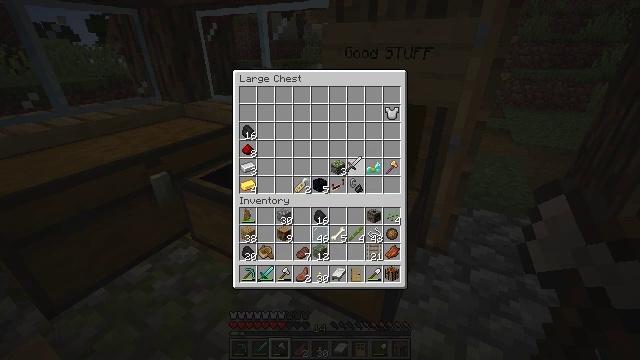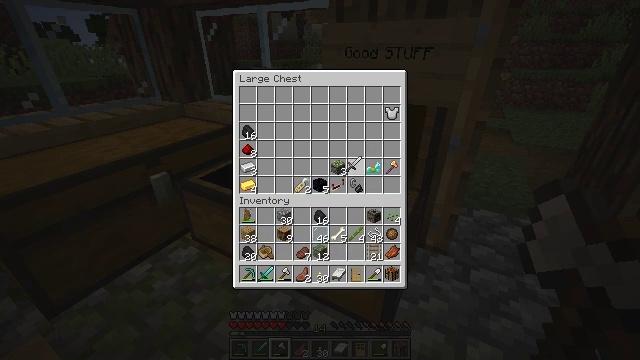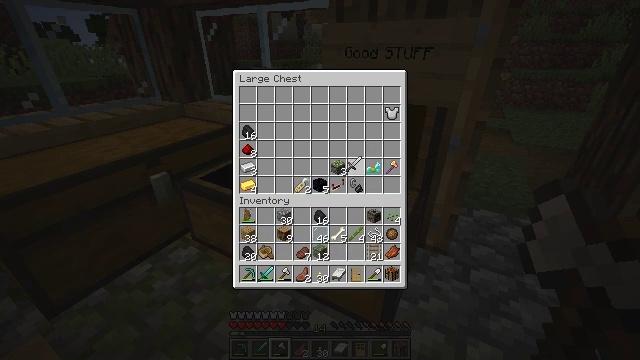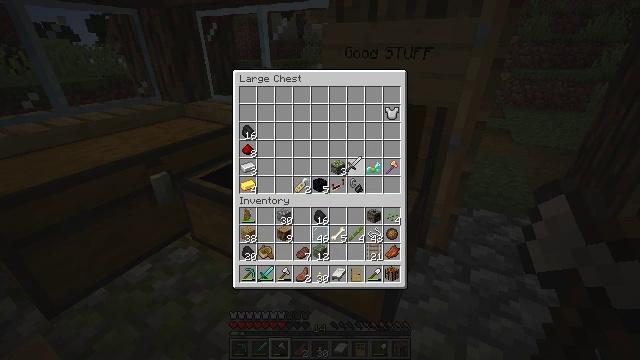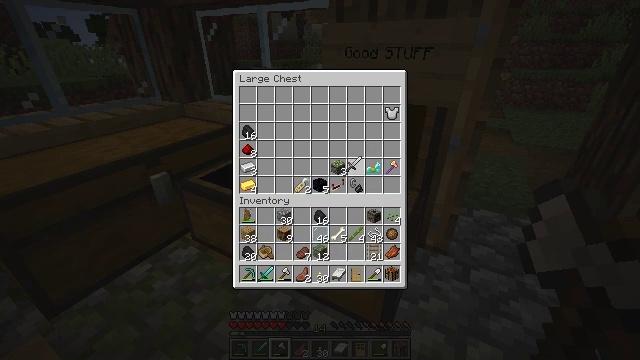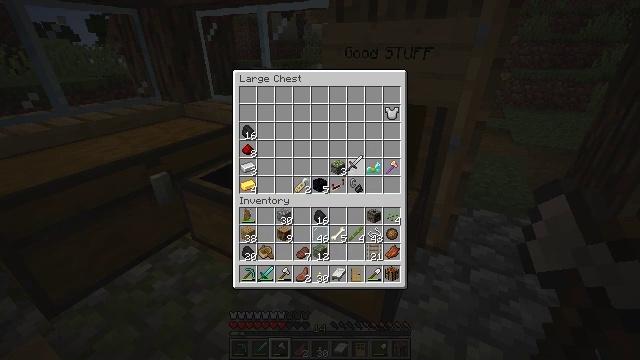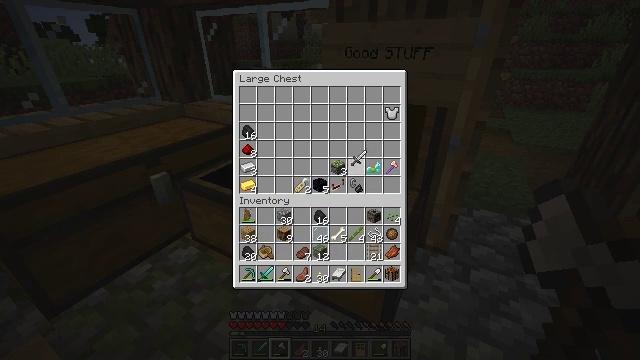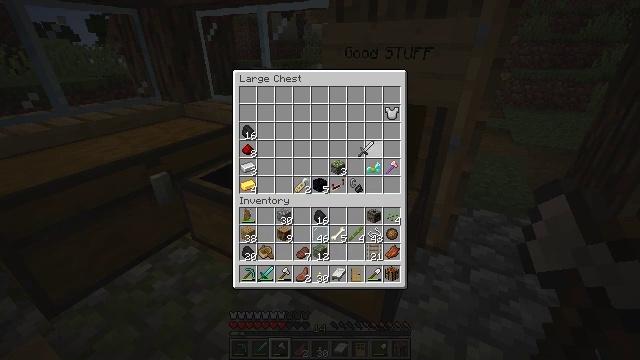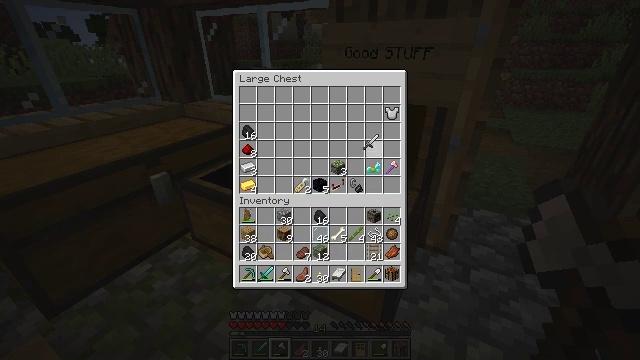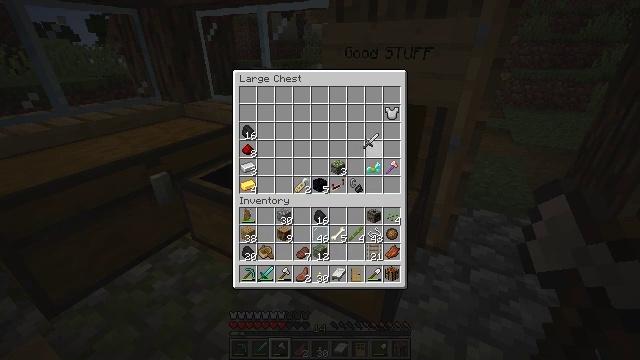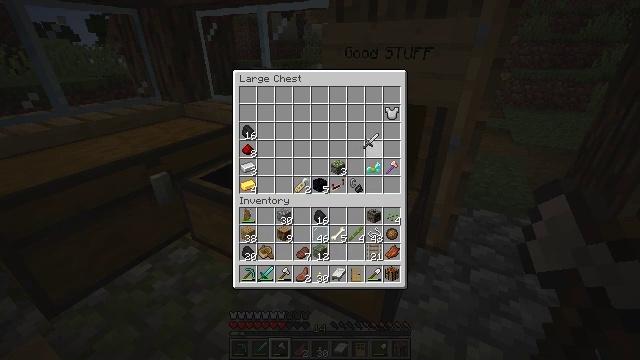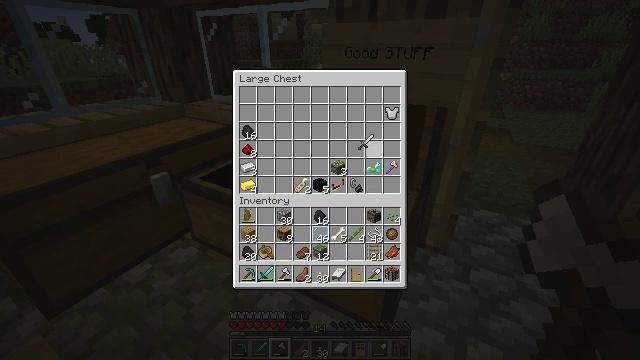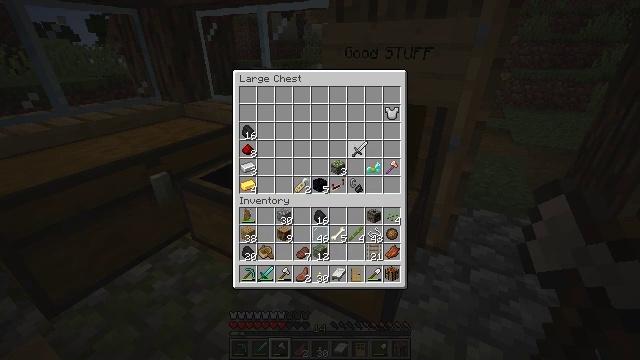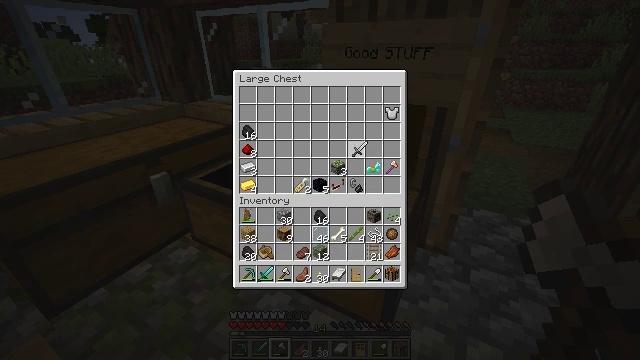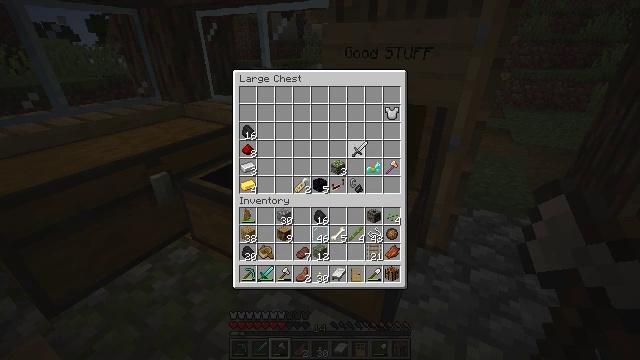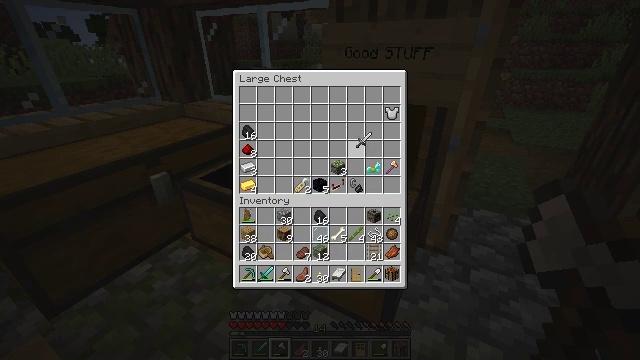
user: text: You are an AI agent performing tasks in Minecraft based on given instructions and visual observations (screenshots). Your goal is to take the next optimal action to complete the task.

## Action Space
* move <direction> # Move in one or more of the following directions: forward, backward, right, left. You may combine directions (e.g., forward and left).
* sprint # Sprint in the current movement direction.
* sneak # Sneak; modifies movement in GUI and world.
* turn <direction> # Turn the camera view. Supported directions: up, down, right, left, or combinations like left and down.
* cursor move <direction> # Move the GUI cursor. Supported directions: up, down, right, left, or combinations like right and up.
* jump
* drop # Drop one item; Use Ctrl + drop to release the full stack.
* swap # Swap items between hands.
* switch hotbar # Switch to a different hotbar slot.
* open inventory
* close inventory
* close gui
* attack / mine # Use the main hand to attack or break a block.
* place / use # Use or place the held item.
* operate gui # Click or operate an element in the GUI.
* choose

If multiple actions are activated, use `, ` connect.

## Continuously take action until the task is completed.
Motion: motion action
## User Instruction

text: Get the furnace back into your inventory.
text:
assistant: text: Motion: no_op
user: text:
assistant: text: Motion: no_op
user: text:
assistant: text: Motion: no_op
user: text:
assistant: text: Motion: no_op
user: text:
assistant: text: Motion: no_op
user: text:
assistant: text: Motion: no_op
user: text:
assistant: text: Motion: cursor move up
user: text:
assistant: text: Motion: cursor move up
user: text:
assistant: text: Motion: no_op
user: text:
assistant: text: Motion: no_op
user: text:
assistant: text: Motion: no_op
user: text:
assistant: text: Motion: cursor move down
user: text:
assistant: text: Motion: no_op
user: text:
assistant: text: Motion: no_op
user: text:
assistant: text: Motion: cursor move up
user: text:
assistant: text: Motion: cursor move up
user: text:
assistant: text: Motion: cursor move up
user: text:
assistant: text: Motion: no_op
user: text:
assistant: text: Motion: no_op
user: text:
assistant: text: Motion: no_op
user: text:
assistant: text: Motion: no_op
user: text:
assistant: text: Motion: no_op
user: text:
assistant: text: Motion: no_op
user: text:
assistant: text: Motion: no_op
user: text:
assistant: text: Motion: no_op
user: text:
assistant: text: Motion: no_op
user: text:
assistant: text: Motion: cursor move left and down
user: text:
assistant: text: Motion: cursor move left and down
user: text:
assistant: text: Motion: no_op
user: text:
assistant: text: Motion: no_op